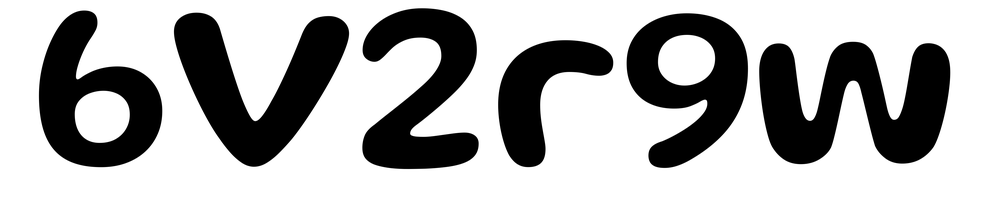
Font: Gluten_Medium